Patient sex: M
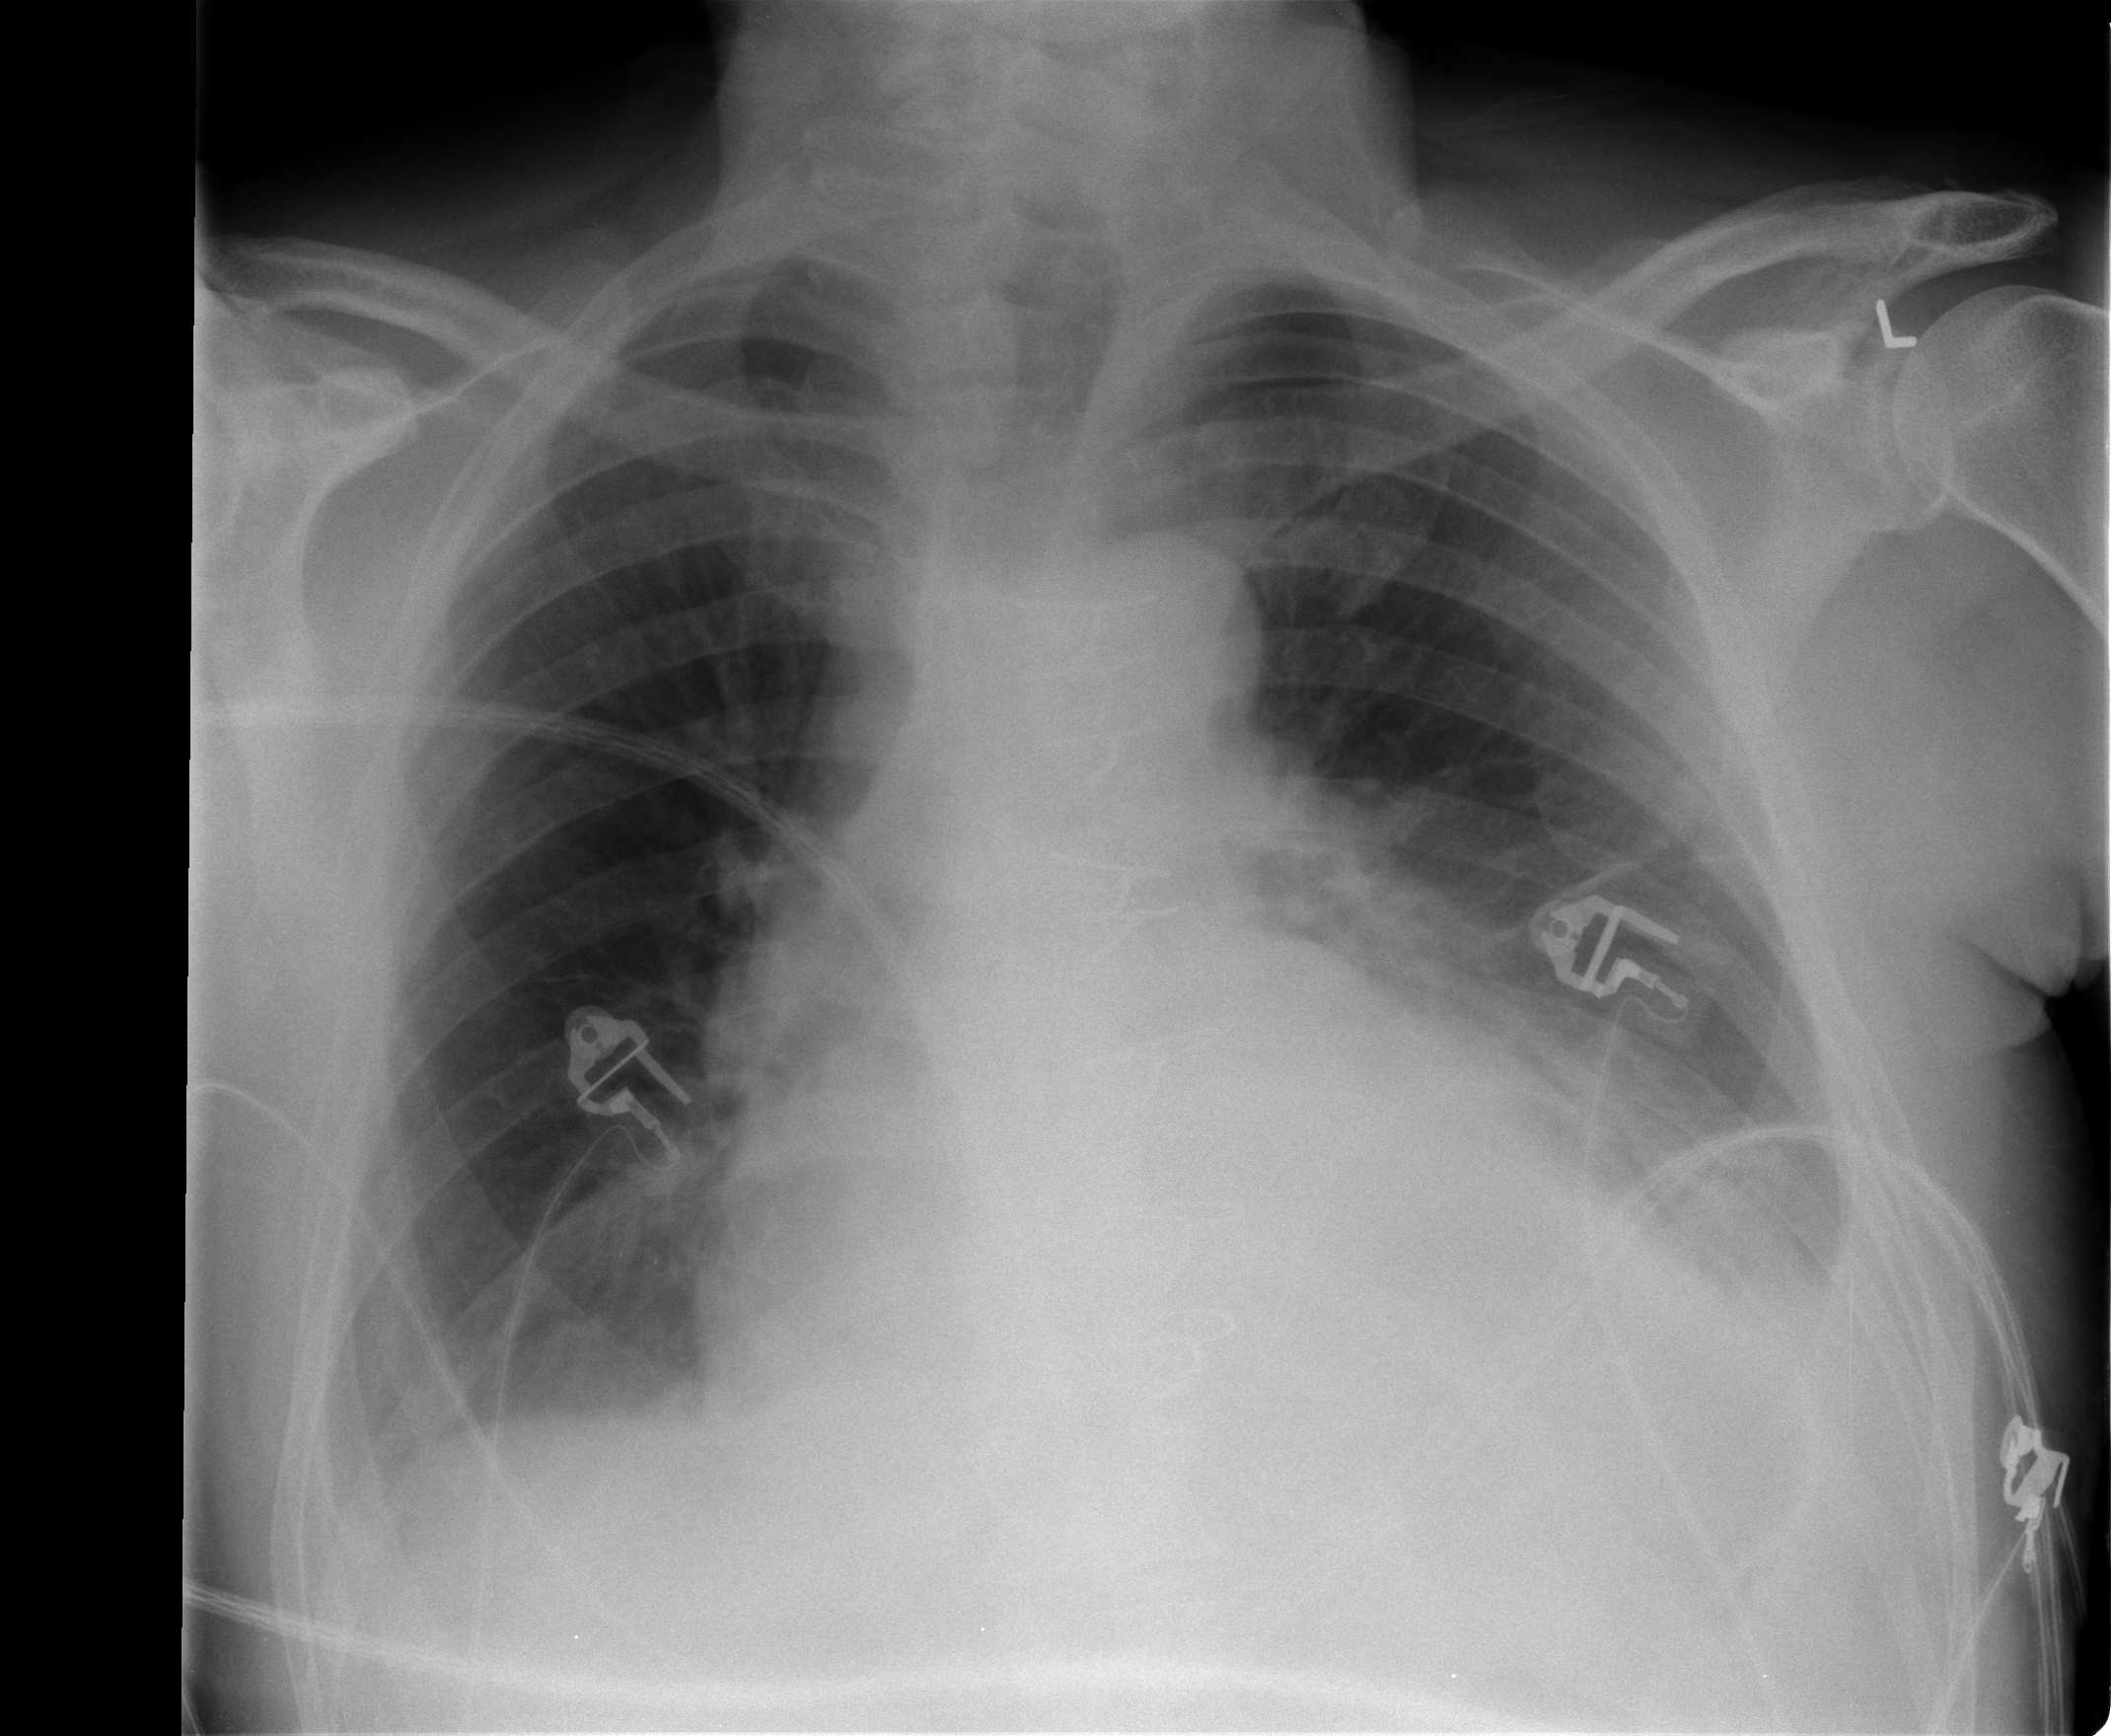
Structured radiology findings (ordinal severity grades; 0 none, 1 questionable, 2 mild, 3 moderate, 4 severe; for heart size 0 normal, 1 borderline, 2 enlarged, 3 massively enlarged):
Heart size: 2
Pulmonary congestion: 0
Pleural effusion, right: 1
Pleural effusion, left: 2
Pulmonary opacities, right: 0
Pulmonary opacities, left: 2
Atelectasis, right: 1
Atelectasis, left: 3